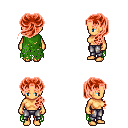
a pixel art fantasy rpg character, female body template, human, tanned skin, green tattered cape, metal pants, red princess hairstyle, four views (front, back, left, right), 2x2 character sprite sheet, small pixel art, hard edges, no anti-aliasing